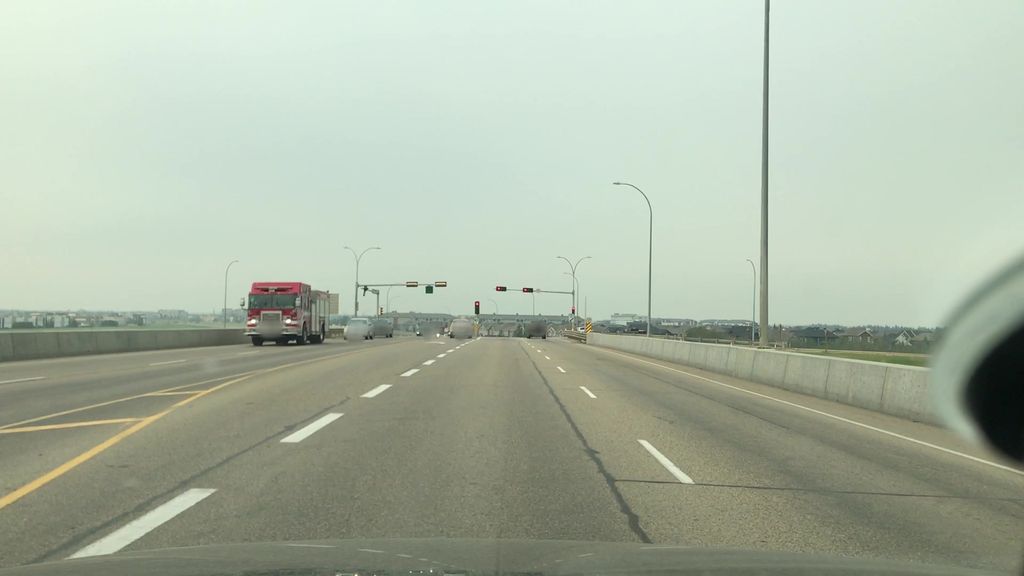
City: edmonton